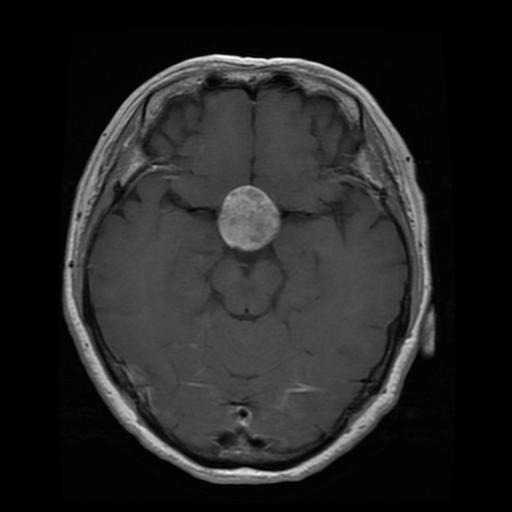
Label: pituitary